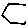
Label: hexagon